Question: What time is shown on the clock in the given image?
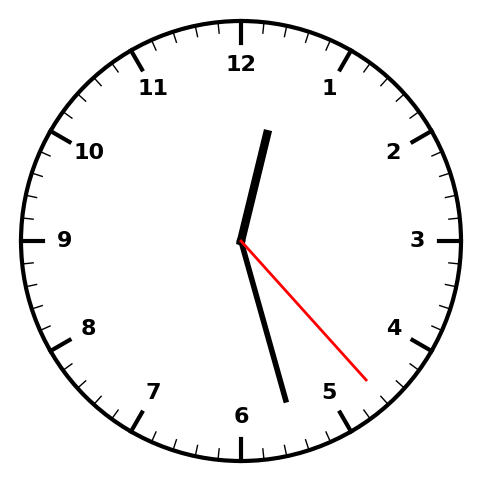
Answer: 12:27:23